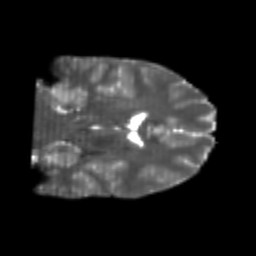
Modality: T2w
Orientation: coronal
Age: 20
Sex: male
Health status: healthy
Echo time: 0.074 s